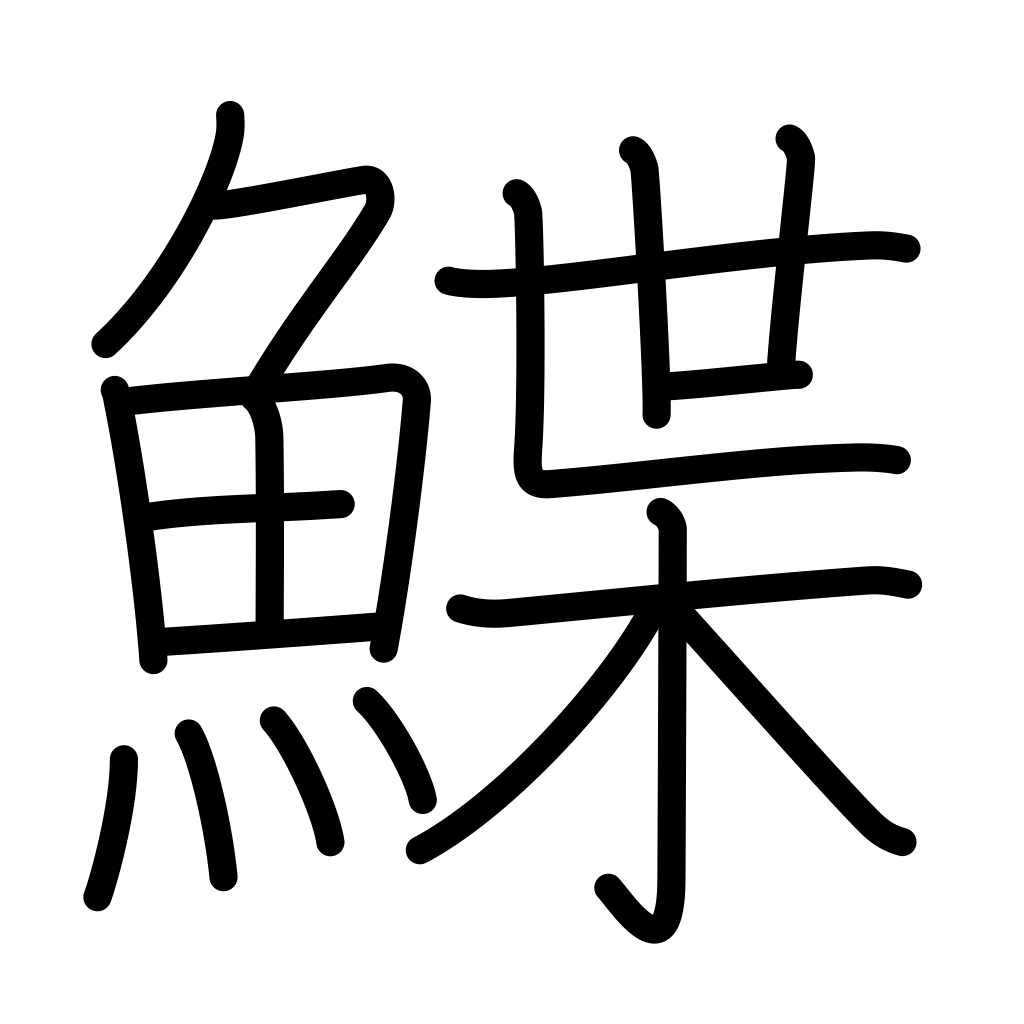
Meaning: sole, flatfish, flounder